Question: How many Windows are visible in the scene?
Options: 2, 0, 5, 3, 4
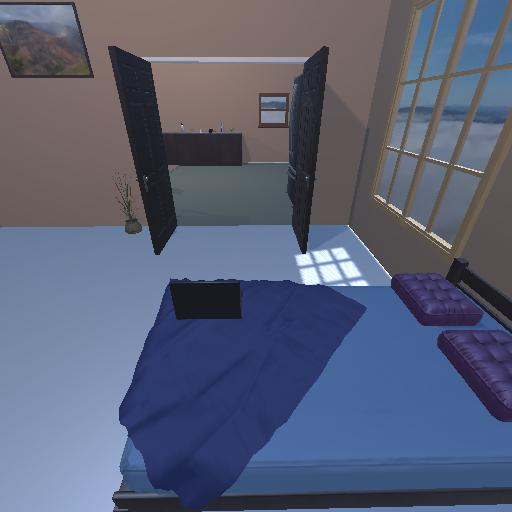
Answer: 2